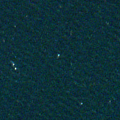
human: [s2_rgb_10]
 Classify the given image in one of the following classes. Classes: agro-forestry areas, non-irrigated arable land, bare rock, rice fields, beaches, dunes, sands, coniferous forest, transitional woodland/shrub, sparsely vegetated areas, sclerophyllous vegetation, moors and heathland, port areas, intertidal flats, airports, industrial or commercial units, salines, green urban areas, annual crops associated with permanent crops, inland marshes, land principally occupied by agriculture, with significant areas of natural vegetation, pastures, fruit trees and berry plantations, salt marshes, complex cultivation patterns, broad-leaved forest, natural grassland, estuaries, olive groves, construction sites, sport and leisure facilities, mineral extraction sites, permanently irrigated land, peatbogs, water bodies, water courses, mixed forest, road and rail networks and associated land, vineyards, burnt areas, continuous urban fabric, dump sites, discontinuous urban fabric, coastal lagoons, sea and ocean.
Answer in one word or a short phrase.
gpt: sea and ocean